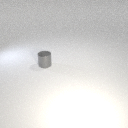
small gray metal cylinder